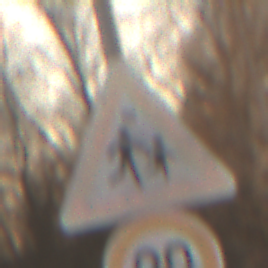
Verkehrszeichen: KinderLinks
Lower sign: Geschwindigkeit80
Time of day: SunriseSunset
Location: Outdoor (Nature)
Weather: PartlyCloudy
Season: NotSpecified
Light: Natural